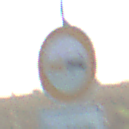
Verkehrszeichen: Ueberholverbot
Zusatzzeichen unten: ZeitangabenMitBeschraenkungAufWochentage8
Umgebung: Outdoor, Nature
Tageszeit: SunriseSunset
Wetter: Clear
Licht: Natural
Jahreszeit: NotSpecified
Kontrast: HighContrast